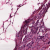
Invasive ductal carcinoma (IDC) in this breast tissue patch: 0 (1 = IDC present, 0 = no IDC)